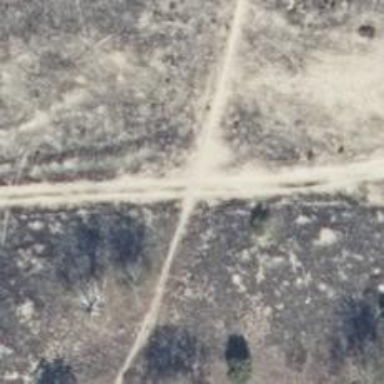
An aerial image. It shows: Sandy track road with grade4 tracktype.